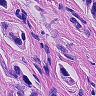
Metastatic tissue present: yes